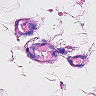
Metastatic tissue present: no